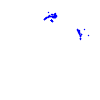
Particle: proton